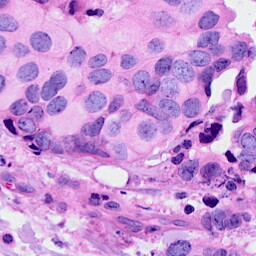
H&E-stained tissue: Breast